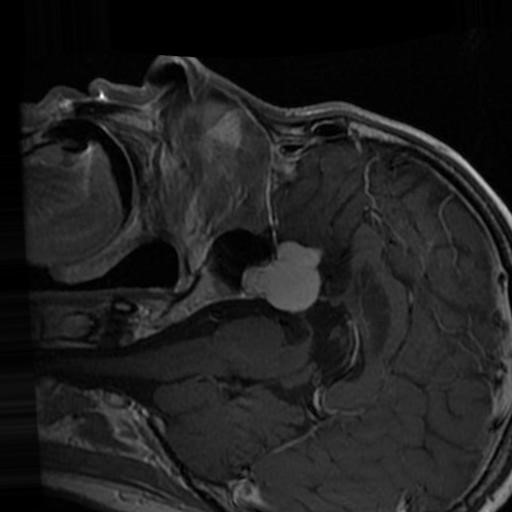
Label: brain_menin